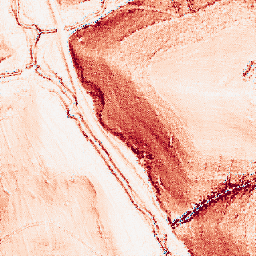
Category: morphological
Decomposition family: morphological_square
Decomposition parameters: operation: gradient
size: 3
Upsampling method: regularized
Upsampling parameters: scale: 2
lambda_reg: 0.1
Upsampling scale: 2